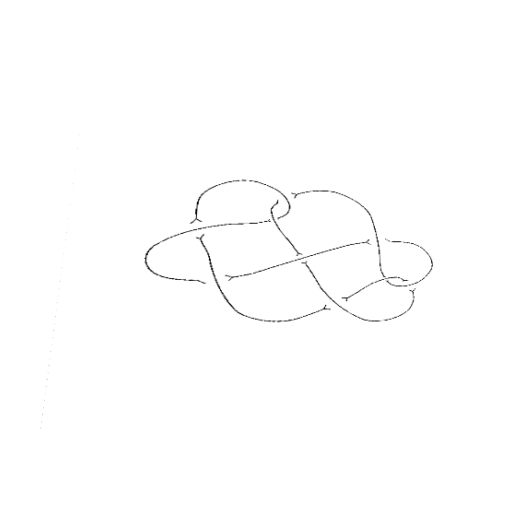
Crossing number: 9